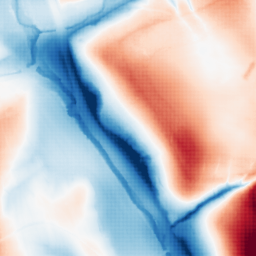
Category: classical
Decomposition family: gaussian_anisotropic
Decomposition parameters: sigma_x: 50
sigma_y: 5
Upsampling method: sinc_blackman
Upsampling parameters: scale: 2
kernel_size: 4
Upsampling scale: 2